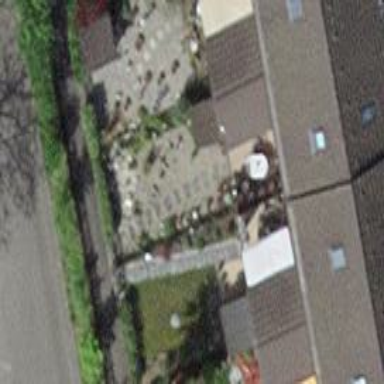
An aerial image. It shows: Terrace building.